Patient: sex M, age 59
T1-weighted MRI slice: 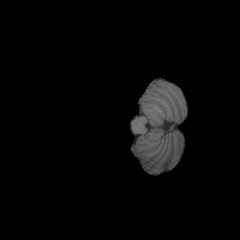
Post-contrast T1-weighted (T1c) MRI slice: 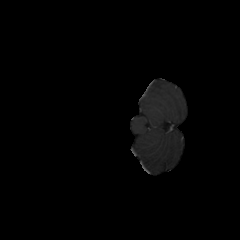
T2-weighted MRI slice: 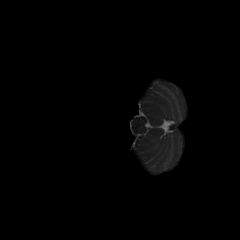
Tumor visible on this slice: no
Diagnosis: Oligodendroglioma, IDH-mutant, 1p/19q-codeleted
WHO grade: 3